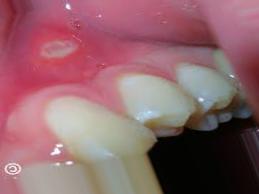
Condition: Mouth Ulcer